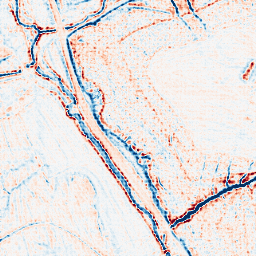
Category: edge_preserving
Decomposition family: bilateral
Decomposition parameters: d: 9
sigma_color: 150
sigma_space: 75
Upsampling method: sinc_hamming
Upsampling parameters: scale: 8
kernel_size: 8
Upsampling scale: 8